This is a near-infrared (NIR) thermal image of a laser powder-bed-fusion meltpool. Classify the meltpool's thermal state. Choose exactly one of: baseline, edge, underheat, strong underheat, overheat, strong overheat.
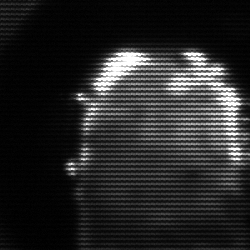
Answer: baseline